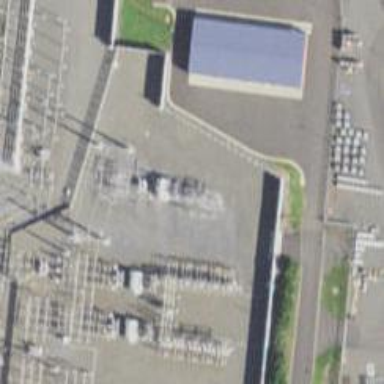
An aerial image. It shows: Switch for power supply.